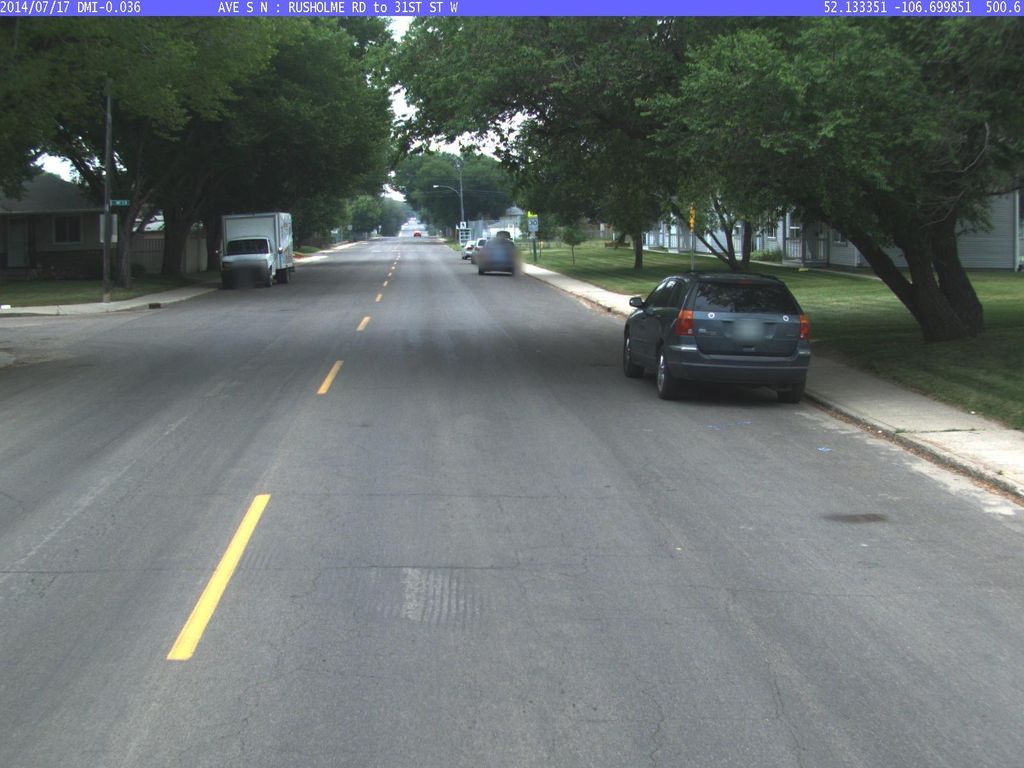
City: saskatoon